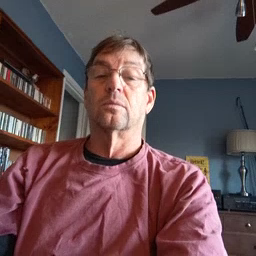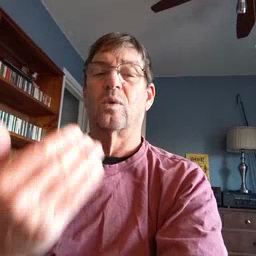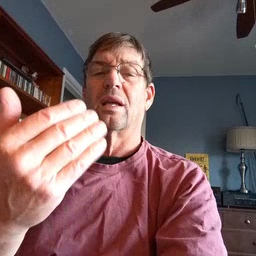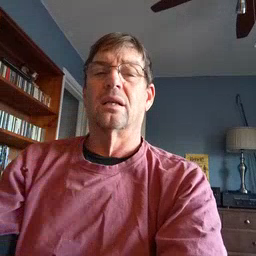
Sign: wait